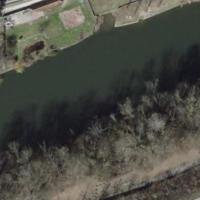
EUNIS habitat code: 41
Species observed at this site:
Salvia pratensis